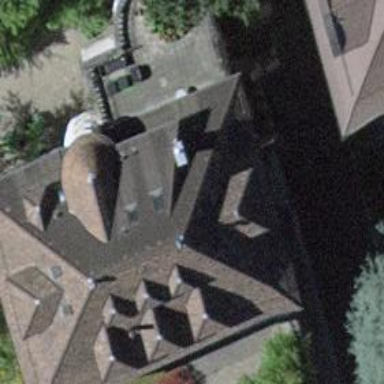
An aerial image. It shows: Building with hipped roof.